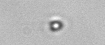
Label: nanoplankton_mix